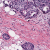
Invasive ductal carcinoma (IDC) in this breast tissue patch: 1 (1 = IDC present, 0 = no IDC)